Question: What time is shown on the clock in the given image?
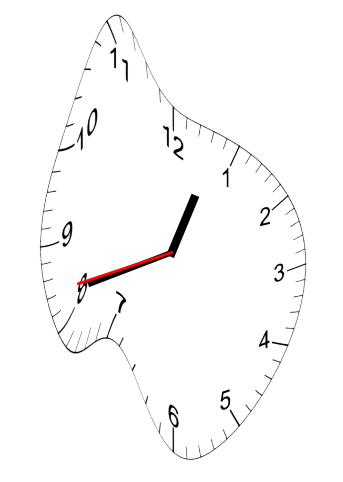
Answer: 12:41:42